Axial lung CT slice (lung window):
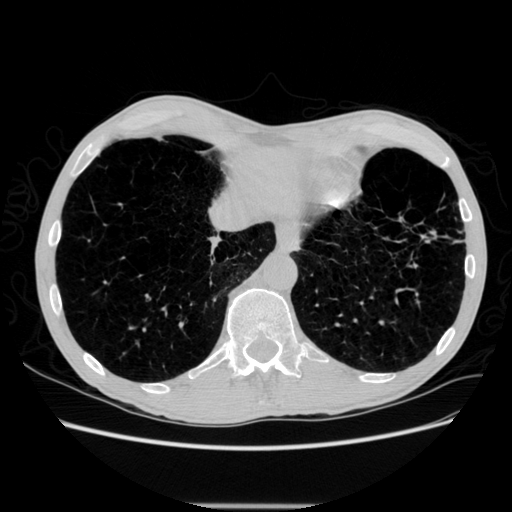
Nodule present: no